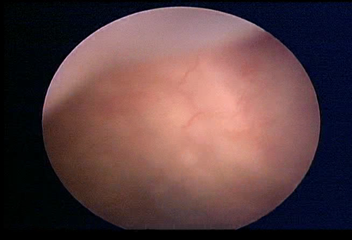
Modality: WLC
Class: Normal mucosa
Bladder cancer association: No